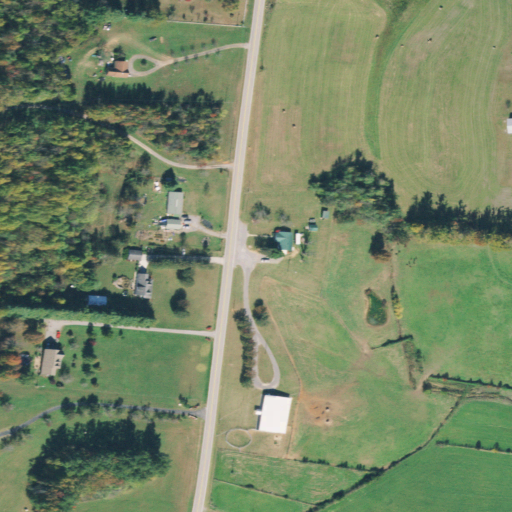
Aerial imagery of gap in Tennessee named Gap of the Mountain containing pasture, low intensity development, deciduous forest, open development, and medium intensity development